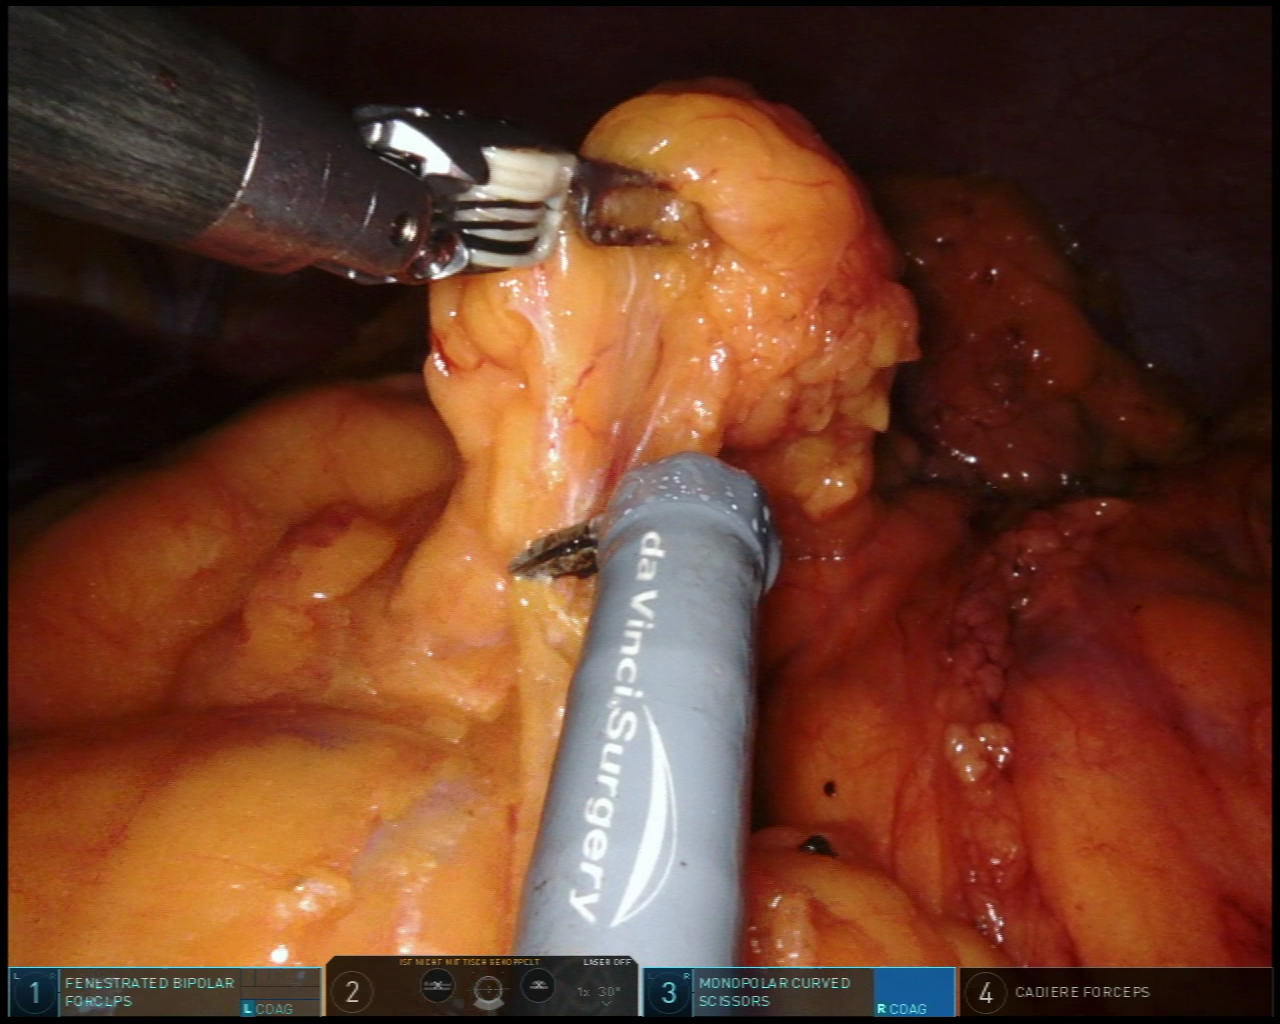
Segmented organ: liver
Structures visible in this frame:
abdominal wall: yes
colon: yes
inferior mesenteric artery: no
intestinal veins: no
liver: yes
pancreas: no
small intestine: no
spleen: no
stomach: no
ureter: no
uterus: no
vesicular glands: no